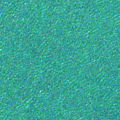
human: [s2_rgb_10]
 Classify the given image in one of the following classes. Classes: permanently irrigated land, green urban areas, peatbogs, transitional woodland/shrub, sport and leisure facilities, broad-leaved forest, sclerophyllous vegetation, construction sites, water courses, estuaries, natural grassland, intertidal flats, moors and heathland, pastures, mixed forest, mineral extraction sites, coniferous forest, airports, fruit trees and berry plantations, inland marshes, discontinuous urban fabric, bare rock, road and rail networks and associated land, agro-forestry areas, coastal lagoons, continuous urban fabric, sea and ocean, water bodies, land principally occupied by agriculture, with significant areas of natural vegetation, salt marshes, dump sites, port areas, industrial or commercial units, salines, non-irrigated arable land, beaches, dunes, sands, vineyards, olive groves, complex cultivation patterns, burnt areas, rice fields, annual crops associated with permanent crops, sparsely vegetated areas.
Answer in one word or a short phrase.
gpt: sea and ocean